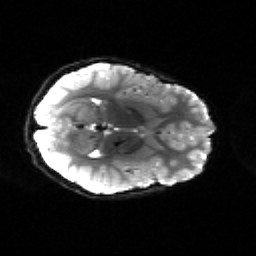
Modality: sbref
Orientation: axial
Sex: female
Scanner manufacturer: siemens
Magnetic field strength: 3 T
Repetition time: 5 s
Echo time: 0.071 s